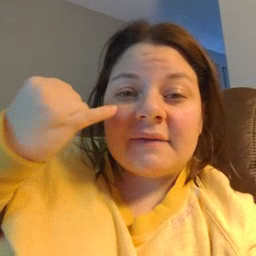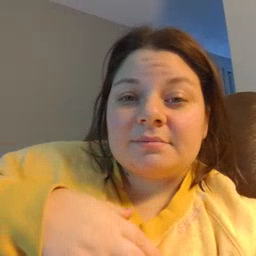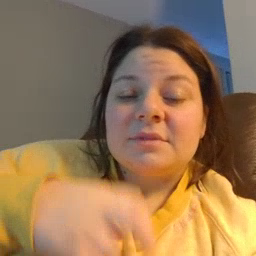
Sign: if